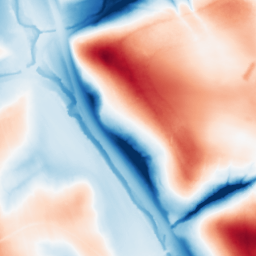
Category: multiscale
Decomposition family: dog_multiscale
Decomposition parameters: sigma_ratio: 2
n_scales: 6
base_sigma: 0.5
Upsampling method: regularized
Upsampling parameters: scale: 4
lambda_reg: 0.001
Upsampling scale: 4